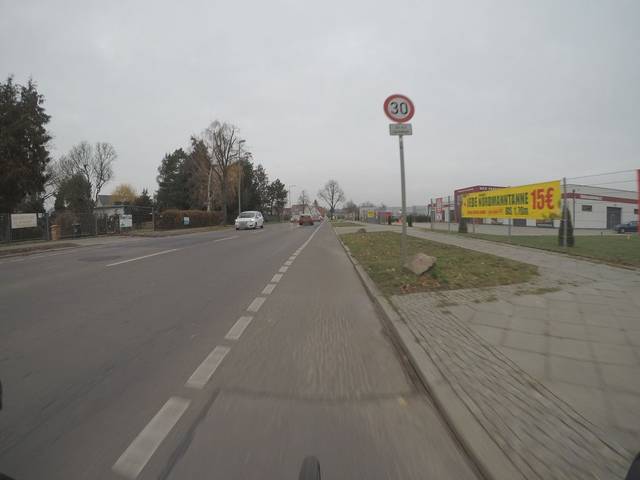
Region: Germany
Coordinates: 52.5, 13.562